Question: I'm working with React and firebase.
I did a user authentication and, when the user is registered, he is added also to the database.
This is how it looks like in the database:

So I'm trying that, when I'm going to path - "/:user", it will load all the user info from the database.
I have the user name when they are going into. I tried to use filter, but it didn't work for me.
'''
const { userId } = useParams(); // giving the path="/:user"
const oneUser = (data) => {
var users1 = data.val();
var users = Object.values(users1);
for(var i = 0; i < users.length; i++) {
var user = users[i].profile;
console.log(user); //email: "test@gmail.com" name_profile: "test" etc etc
}
}
const errData = (err) => {
console.error(err);
}
var ref = realdb.ref('users/');
ref.on('value', oneUser, errData);
'''
and I'm trying to get the specific user that contains the userId in name_profile.
'''
const allUsers = (snapshot) => {
console.log(snapshot.val());
snapshot.forEach((userSnapshot) => {
let user = userSnapshot.val();
var user1 = user.profile;
console.log(user1);
})
}
var ref = realdb.ref('users/');
let query = ref.orderByChild("name_profile").equalTo("test");
query.on('value', allUsers, errData);
'''
Its working... I deleted the 'profile' child and move everything up and its working. Thanks :D
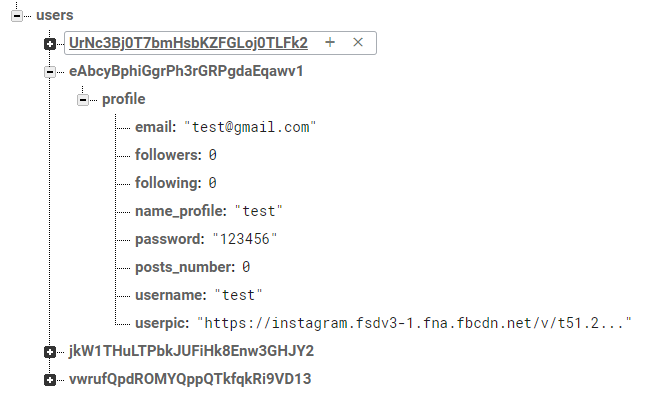
Answer: If you want to get all users, you'd do:
'''
const allUsers = (snapshot) => {
snapshot.forEach((userSnapshot) => {
let user = userSnapshot.val();
var user = user.profile;
console.log(user); //email: "test@gmail.com" name_profile: "test" etc etc
}
}
ref.on('value', allUsers, errData);
'''
---
If you want to get the profile for the current user, you can address that specific node in the database based on their UID with:
'''
const oneUser = (snapshot) => {
let user = snapshot.val();
var user = user.profile;
console.log(user); //email: "test@gmail.com" name_profile: "test" etc etc
}
var ref = realdb.ref('users');
var userRef = ref.child(firebase.auth().currentUser.uid);
userRef.on('value', oneUser, errData);
'''
---
If you know the user name (of the value of any other property) for the user you want to load, you can use a to find that user:
'''
let query = ref.orderByChild("name_profile").equalTo("test");
query.on('value', allUsers, errData);
'''